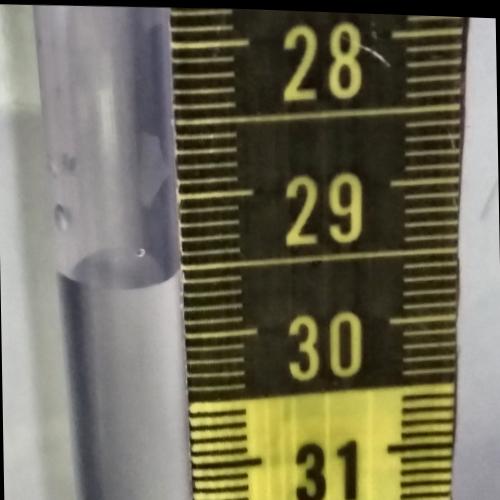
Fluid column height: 29.6 cm